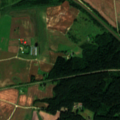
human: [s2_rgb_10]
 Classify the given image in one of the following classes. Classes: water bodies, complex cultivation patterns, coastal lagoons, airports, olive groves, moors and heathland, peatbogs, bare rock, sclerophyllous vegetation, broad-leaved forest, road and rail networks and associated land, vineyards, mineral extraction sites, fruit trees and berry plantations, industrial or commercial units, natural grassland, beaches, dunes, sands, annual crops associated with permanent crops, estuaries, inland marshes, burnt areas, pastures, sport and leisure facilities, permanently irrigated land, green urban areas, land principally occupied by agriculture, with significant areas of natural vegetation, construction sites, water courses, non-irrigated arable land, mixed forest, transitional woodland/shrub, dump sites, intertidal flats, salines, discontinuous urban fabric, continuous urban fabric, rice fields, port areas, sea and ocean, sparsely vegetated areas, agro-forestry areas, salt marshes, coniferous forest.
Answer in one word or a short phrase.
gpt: non-irrigated arable land, pastures, complex cultivation patterns, mixed forest